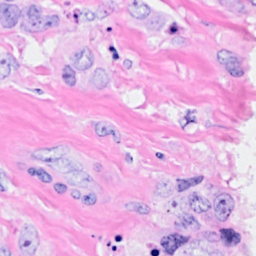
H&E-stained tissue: Breast